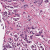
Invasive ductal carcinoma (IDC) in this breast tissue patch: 1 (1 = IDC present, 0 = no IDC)